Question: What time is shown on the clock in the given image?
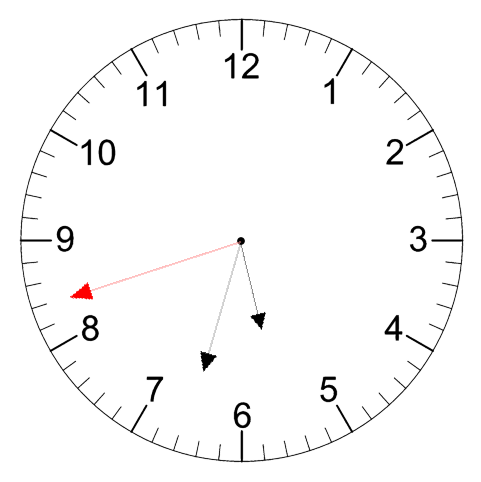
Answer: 05:32:42